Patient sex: F
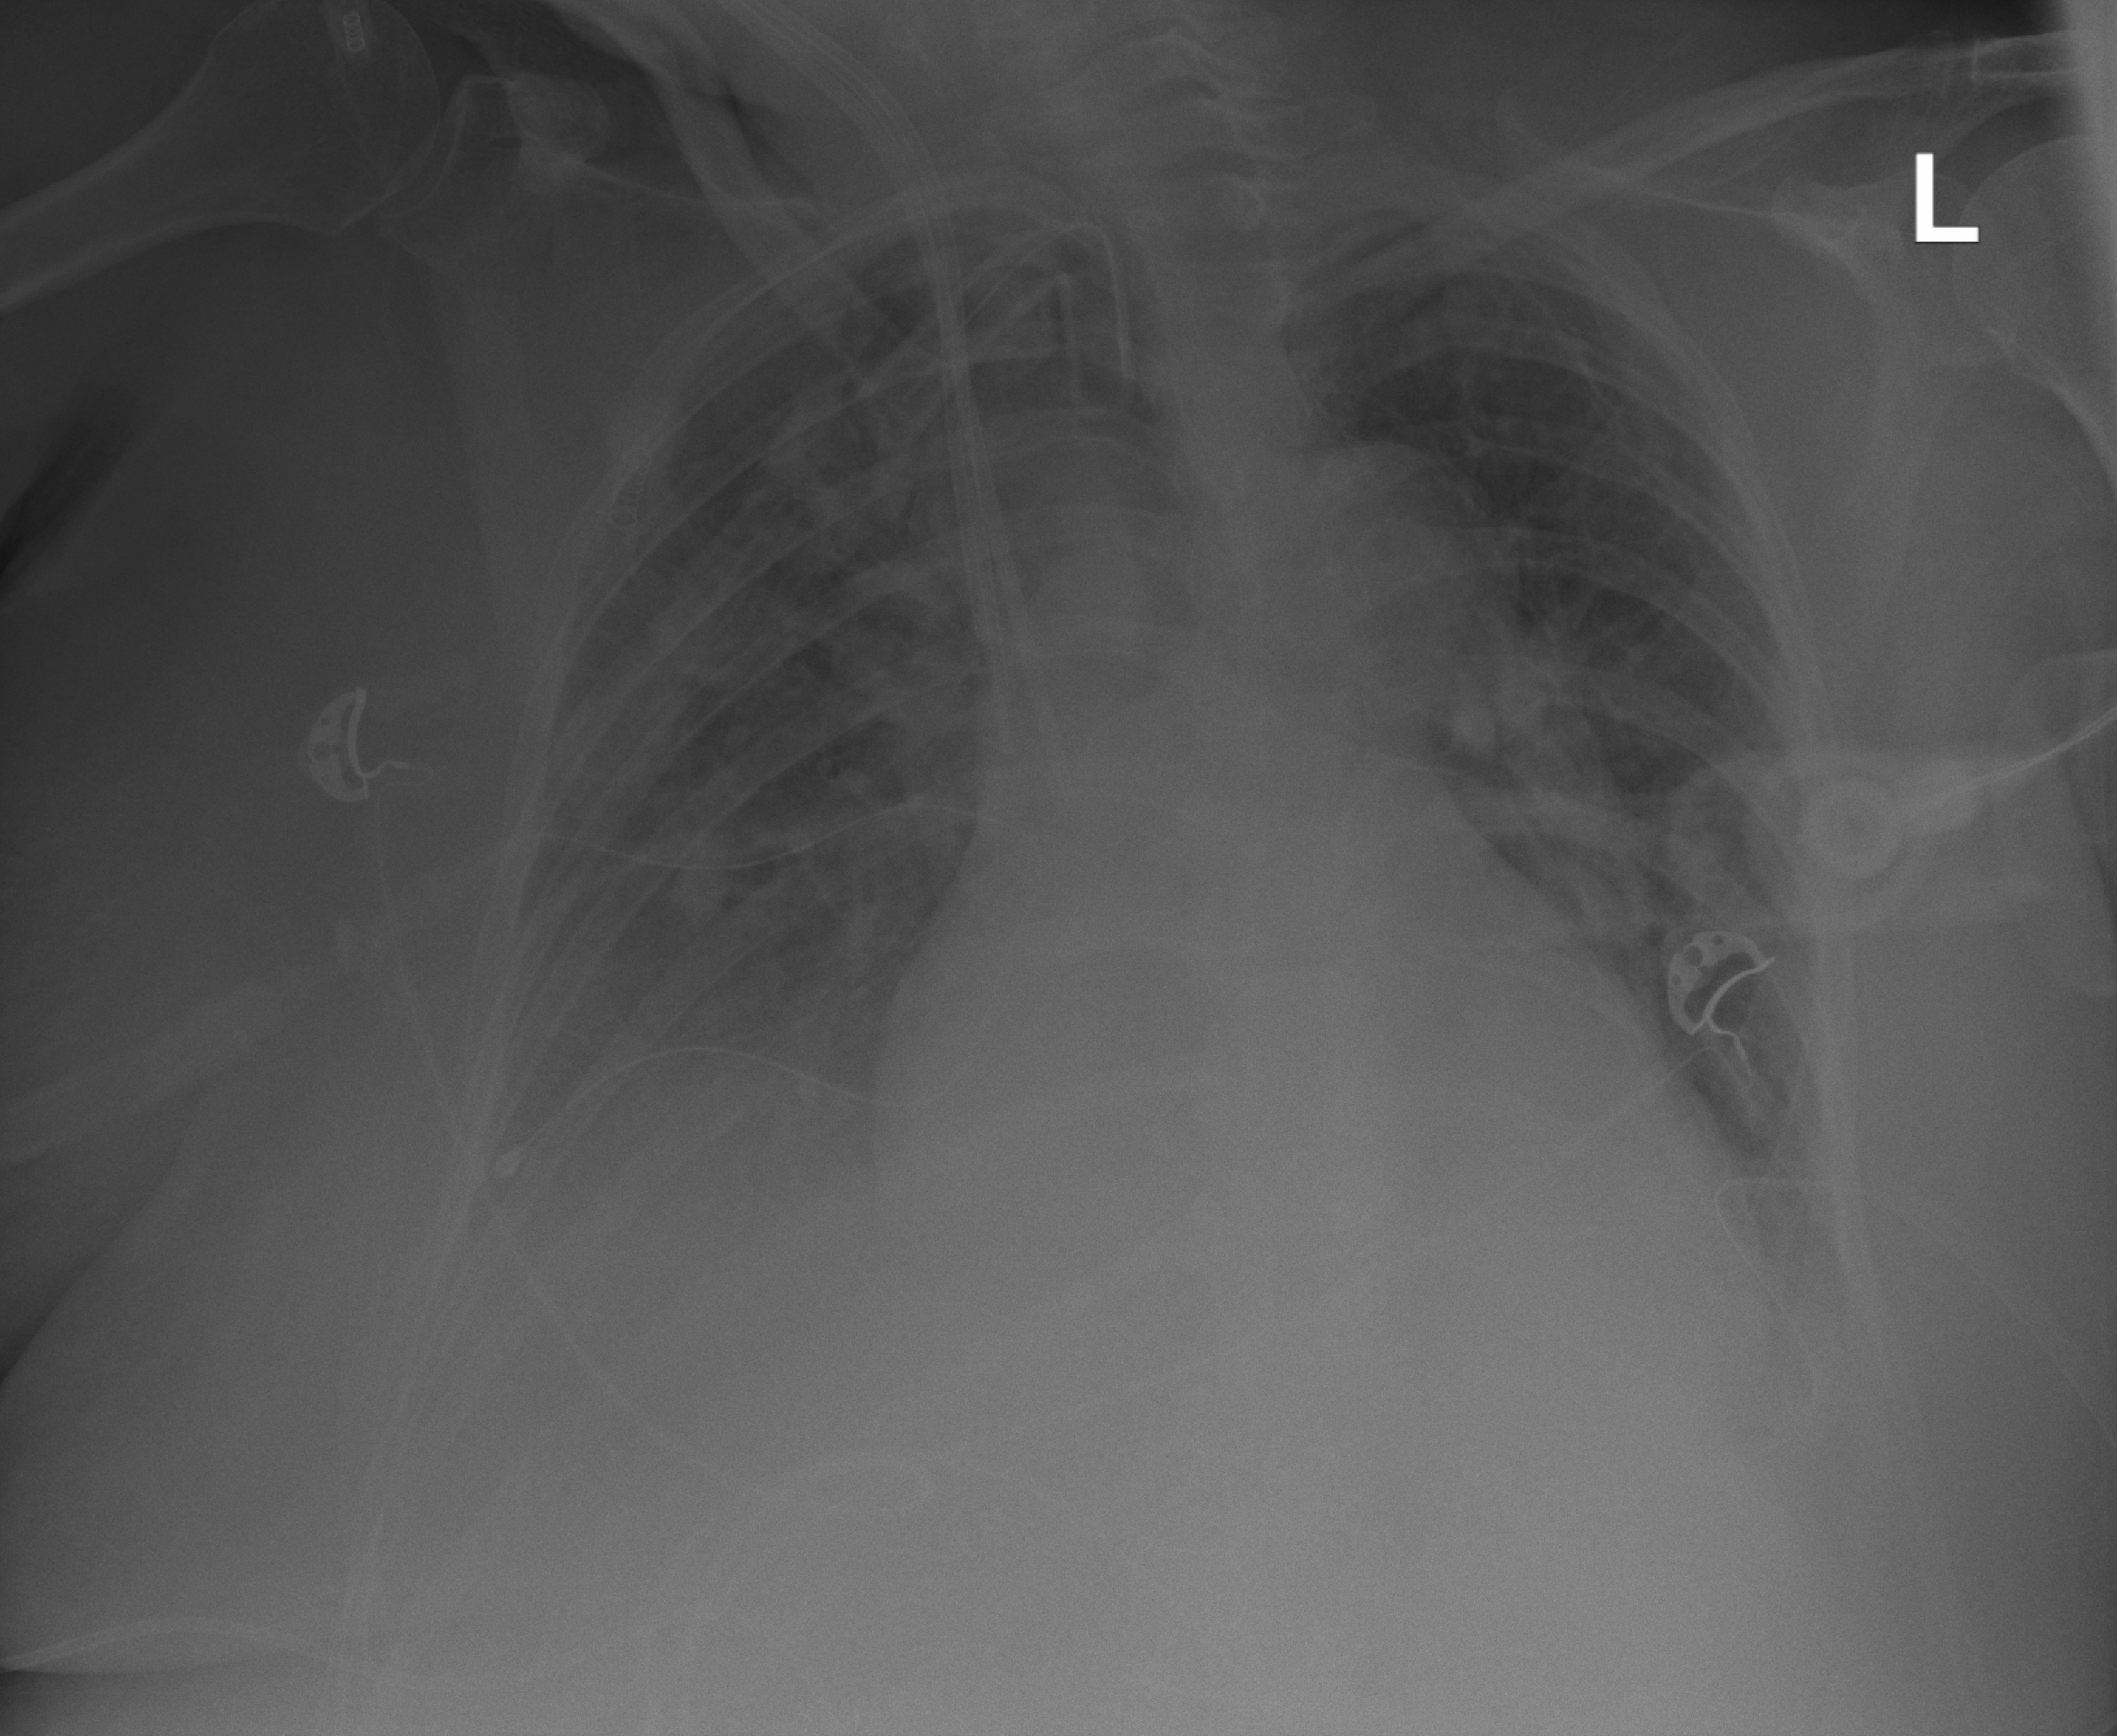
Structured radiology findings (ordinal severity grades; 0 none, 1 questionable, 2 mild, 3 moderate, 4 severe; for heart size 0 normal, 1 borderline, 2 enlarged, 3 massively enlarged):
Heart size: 2
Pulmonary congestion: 2
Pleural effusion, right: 2
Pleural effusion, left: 2
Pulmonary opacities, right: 0
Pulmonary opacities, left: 0
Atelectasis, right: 2
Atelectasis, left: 2